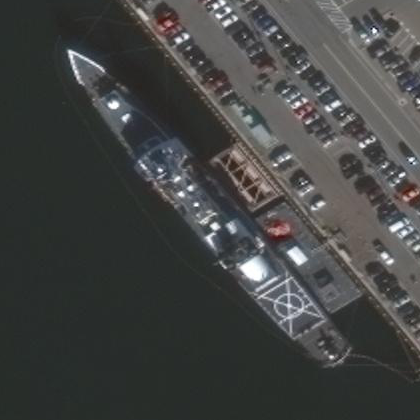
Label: cruiser